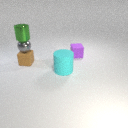
small brown rubber cube to the left of small purple rubber cube